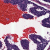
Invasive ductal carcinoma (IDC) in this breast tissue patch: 0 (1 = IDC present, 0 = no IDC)